Question: How to create shared preferences to internal storage file for my android app?
Please give me a detailed response.

I want to save the data in the internal storage or the app just by clicking the submit button and also want the data to be used later on.
here is my MainActivity.java
'''
package com.example.ananaybatra.securityme;
import android.net.Uri;
import android.os.Bundle;
import android.support.design.widget.FloatingActionButton;
import android.support.design.widget.Snackbar;
import android.util.Log;
import android.view.View;
import android.support.design.widget.NavigationView;
import android.support.v4.view.GravityCompat;
import android.support.v4.widget.DrawerLayout;
import android.support.v7.app.ActionBarDrawerToggle;
import android.support.v7.app.AppCompatActivity;
import android.support.v7.widget.Toolbar;
import android.view.Menu;
import android.view.MenuItem;
import android.widget.Button;
import android.widget.EditText;
import com.google.android.gms.appindexing.Action;
import com.google.android.gms.appindexing.AppIndex;
import com.google.android.gms.appindexing.Thing;
import com.google.android.gms.common.api.GoogleApiClient;
public class MainActivity extends AppCompatActivity
implements NavigationView.OnNavigationItemSelectedListener {
public static final String PREFS_NAME = "MyPrefsFile";
/**
* ATTENTION: This was auto-generated to implement the App Indexing API.
* See https://g.co/AppIndexing/AndroidStudio for more information.
*/
private GoogleApiClient client;
Button mButton;
EditText mEdit;
@Override
protected void onCreate(Bundle savedInstanceState) {
super.onCreate(savedInstanceState);
setContentView(R.layout.activity_main);
mButton = (Button)findViewById(R.id.button);
mEdit = (EditText)findViewById(R.id.Name);
mButton.setOnClickListener(
new View.OnClickListener()
{
public void onClick(View view)
{
Log.v("EditText", mEdit.getText().toString());
}
});
Toolbar toolbar = (Toolbar) findViewById(R.id.toolbar);
setSupportActionBar(toolbar);
FloatingActionButton fab = (FloatingActionButton) findViewById(R.id.fab);
fab.setOnClickListener(new View.OnClickListener() {
@Override
public void onClick(View view) {
Snackbar.make(view, "Replace with your own action", Snackbar.LENGTH_LONG)
.setAction("Action", null).show();
}
});
DrawerLayout drawer = (DrawerLayout) findViewById(R.id.drawer_layout);
ActionBarDrawerToggle toggle = new ActionBarDrawerToggle(
this, drawer, toolbar, R.string.navigation_drawer_open, R.string.navigation_drawer_close);
drawer.setDrawerListener(toggle);
toggle.syncState();
NavigationView navigationView = (NavigationView) findViewById(R.id.nav_view);
navigationView.setNavigationItemSelectedListener(this);
// ATTENTION: This was auto-generated to implement the App Indexing API.
// See https://g.co/AppIndexing/AndroidStudio for more information.
client = new GoogleApiClient.Builder(this).addApi(AppIndex.API).build();
}
@Override
public void onBackPressed() {
DrawerLayout drawer = (DrawerLayout) findViewById(R.id.drawer_layout);
if (drawer.isDrawerOpen(GravityCompat.START)) {
drawer.closeDrawer(GravityCompat.START);
} else {
super.onBackPressed();
}
}
@Override
public boolean onCreateOptionsMenu(Menu menu) {
// Inflate the menu; this adds items to the action bar if it is present.
getMenuInflater().inflate(R.menu.main, menu);
return true;
}
@Override
public boolean onOptionsItemSelected(MenuItem item) {
// Handle action bar item clicks here. The action bar will
// automatically handle clicks on the Home/Up button, so long
// as you specify a parent activity in AndroidManifest.xml.
int id = item.getItemId();
//noinspection SimplifiableIfStatement
if (id == R.id.action_settings) {
return true;
}
return super.onOptionsItemSelected(item);
}
@SuppressWarnings("StatementWithEmptyBody")
@Override
public boolean onNavigationItemSelected(MenuItem item) {
// Handle navigation view item clicks here.
int id = item.getItemId();
if (id == R.id.nav_camera) {
// Handle the camera action
} else if (id == R.id.nav_gallery) {
} else if (id == R.id.nav_slideshow) {
} else if (id == R.id.nav_manage) {
} else if (id == R.id.nav_share) {
} else if (id == R.id.nav_send) {
}
DrawerLayout drawer = (DrawerLayout) findViewById(R.id.drawer_layout);
drawer.closeDrawer(GravityCompat.START);
return true;
}
/**
* ATTENTION: This was auto-generated to implement the App Indexing API.
* See https://g.co/AppIndexing/AndroidStudio for more information.
*/
public Action getIndexApiAction() {
Thing object = new Thing.Builder()
.setName("Main Page") // TODO: Define a title for the content shown.
// TODO: Make sure this auto-generated URL is correct.
.setUrl(Uri.parse("http://[ENTER-YOUR-URL-HERE]"))
.build();
return new Action.Builder(Action.TYPE_VIEW)
.setObject(object)
.setActionStatus(Action.STATUS_TYPE_COMPLETED)
.build();
}
@Override
public void onStart() {
super.onStart();
// ATTENTION: This was auto-generated to implement the App Indexing API.
// See https://g.co/AppIndexing/AndroidStudio for more information.
client.connect();
AppIndex.AppIndexApi.start(client, getIndexApiAction());
}
@Override
public void onStop() {
super.onStop();
// ATTENTION: This was auto-generated to implement the App Indexing API.
// See https://g.co/AppIndexing/AndroidStudio for more information.
AppIndex.AppIndexApi.end(client, getIndexApiAction());
client.disconnect();
}
}
'''
here is my content_main.xml :
'''
<?xml version="1.0" encoding="utf-8"?>
<RelativeLayout
xmlns:android="http://schemas.android.com/apk/res/android"
xmlns:tools="http://schemas.android.com/tools"
xmlns:app="http://schemas.android.com/apk/res-auto"
android:id="@+id/content_main"
android:layout_width="match_parent"
android:layout_height="match_parent"
android:paddingLeft="@dimen/activity_horizontal_margin"
android:paddingRight="@dimen/activity_horizontal_margin"
android:paddingTop="@dimen/activity_vertical_margin"
android:paddingBottom="@dimen/activity_vertical_margin"
app:layout_behavior="@string/appbar_scrolling_view_behavior"
tools:showIn="@layout/app_bar_main"
tools:context="com.example.ananaybatra.securityme.MainActivity">
<TextView
android:text="Enter Name"
android:layout_width="wrap_content"
android:layout_height="wrap_content"
android:layout_alignParentTop="true"
android:layout_alignParentLeft="true"
android:layout_alignParentStart="true"
android:layout_marginTop="18dp"
android:id="@+id/textView4"
android:textAppearance="@style/TextAppearance.AppCompat.Body2" />
<EditText
android:layout_width="wrap_content"
android:layout_height="wrap_content"
android:inputType="textPersonName"
android:ems="10"
android:layout_below="@+id/textView4"
android:layout_alignParentLeft="true"
android:layout_alignParentStart="true"
android:id="@+id/Name" />
<TextView
android:text="Enter Phone Number"
android:layout_width="wrap_content"
android:layout_height="wrap_content"
android:layout_below="@+id/Name"
android:layout_alignParentLeft="true"
android:layout_alignParentStart="true"
android:id="@+id/textView5"
android:textAppearance="@style/TextAppearance.AppCompat.Body2" />
<EditText
android:layout_width="wrap_content"
android:layout_height="wrap_content"
android:inputType="phone"
android:ems="10"
android:layout_below="@+id/textView5"
android:layout_alignRight="@+id/Name"
android:layout_alignEnd="@+id/Name"
android:id="@+id/PhoneNumber" />
<TextView
android:text="Enter Emergency Contact Number"
android:layout_width="wrap_content"
android:layout_height="wrap_content"
android:layout_below="@+id/PhoneNumber"
android:layout_alignParentLeft="true"
android:layout_alignParentStart="true"
android:id="@+id/textView6"
android:textAppearance="@style/TextAppearance.AppCompat.Body2" />
<EditText
android:layout_width="wrap_content"
android:layout_height="wrap_content"
android:inputType="phone"
android:ems="10"
android:layout_below="@+id/textView6"
android:layout_alignRight="@+id/textView6"
android:layout_alignEnd="@+id/textView6"
android:id="@+id/EmergencyContact" />
<Button
android:text="SUBMIT"
android:layout_width="wrap_content"
android:layout_height="wrap_content"
android:id="@+id/Submit"
android:layout_alignParentBottom="true"
android:layout_toRightOf="@+id/textView5"
android:layout_toEndOf="@+id/textView5"
android:layout_marginBottom="99dp" />
<TextView
android:text="Enter Email ID"
android:layout_width="wrap_content"
android:layout_height="wrap_content"
android:id="@+id/textView7"
android:textAppearance="@style/TextAppearance.AppCompat.Body2"
android:layout_below="@+id/EmergencyContact"
android:layout_alignParentLeft="true"
android:layout_alignParentStart="true" />
<EditText
android:layout_width="wrap_content"
android:layout_height="wrap_content"
android:inputType="textEmailAddress"
android:ems="10"
android:layout_centerVertical="true"
android:layout_alignRight="@+id/EmergencyContact"
android:layout_alignEnd="@+id/EmergencyContact"
android:id="@+id/EmailID" />
<TextView
android:text="App Coded by Ananay Batra."
android:layout_width="wrap_content"
android:layout_height="wrap_content"
android:layout_alignParentBottom="true"
android:layout_centerHorizontal="true"
android:id="@+id/textView2" />
</RelativeLayout>
'''
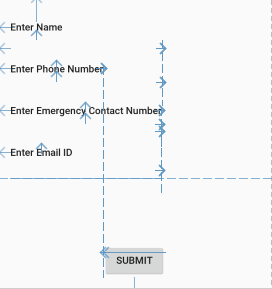
Answer: Refer to <URL> for what you really want to do, as for saving an object in Internal Storage.
'''
JSONObject jsonObject = new JSONObject();
jsonObject.put("name", nameValue);
jsonObject.put("phoneNumber", phoneNumberValue);
jsonObject.put("emergencyPhoneNumber", emergencyPhoneNumberValue);
jsonObject.put("email", emailValue);
writeFile(context, String.format("%s/%s", context.getFilesDir(), "File name"), jsonObject.toString());
public static void writeFile(Context context, String filePath, String content) throws IOException {
FileWriter writer = new FileWriter(filePath, false);
writer.write(content);
writer.close();
}
'''